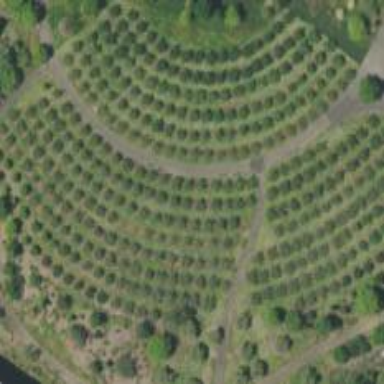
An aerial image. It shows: Orchard.